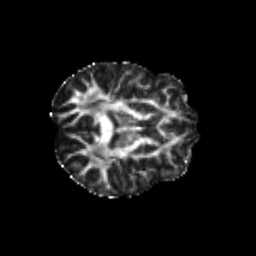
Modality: FA
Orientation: axial
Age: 24
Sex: female
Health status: healthy
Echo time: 0.074 s